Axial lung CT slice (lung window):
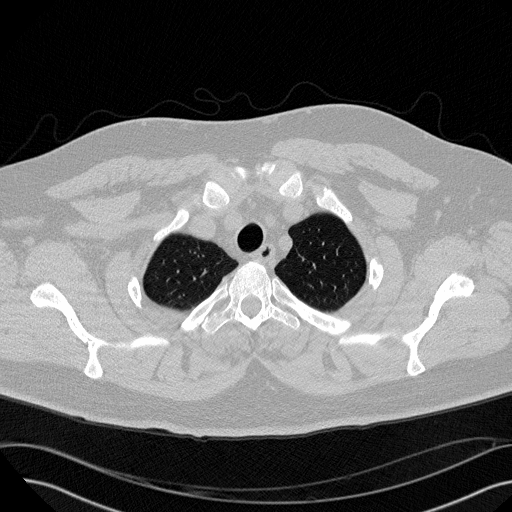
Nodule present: no